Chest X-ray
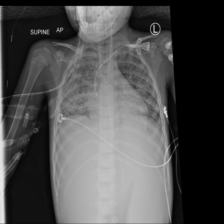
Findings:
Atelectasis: negative
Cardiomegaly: negative
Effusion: negative
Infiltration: negative
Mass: negative
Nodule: negative
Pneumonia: negative
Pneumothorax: negative
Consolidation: negative
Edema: negative
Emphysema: negative
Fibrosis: negative
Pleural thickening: negative
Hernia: negative